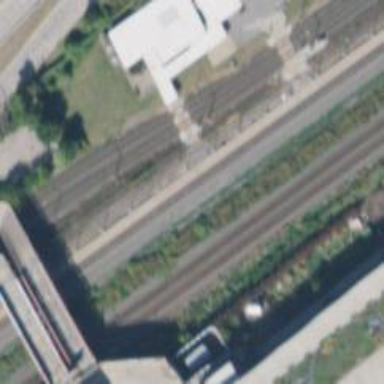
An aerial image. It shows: Crossing for the railway.